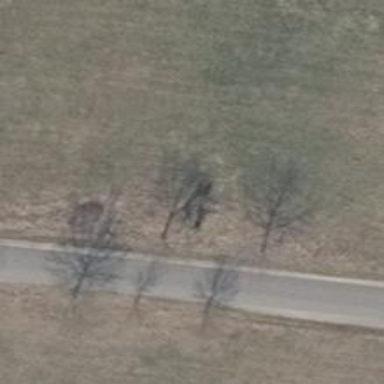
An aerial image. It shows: Hunting stand.